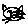
Label: cat